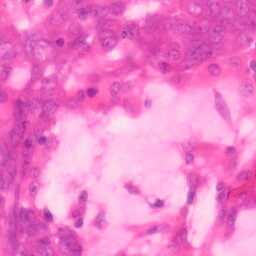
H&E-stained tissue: Colon